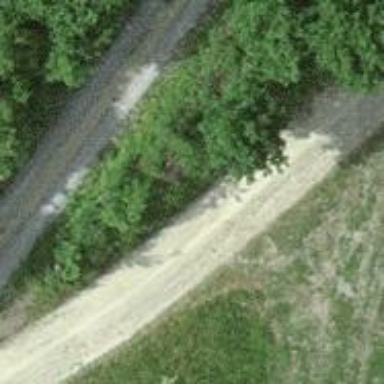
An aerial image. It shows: Track with fine gravel surface graded as grade 2.